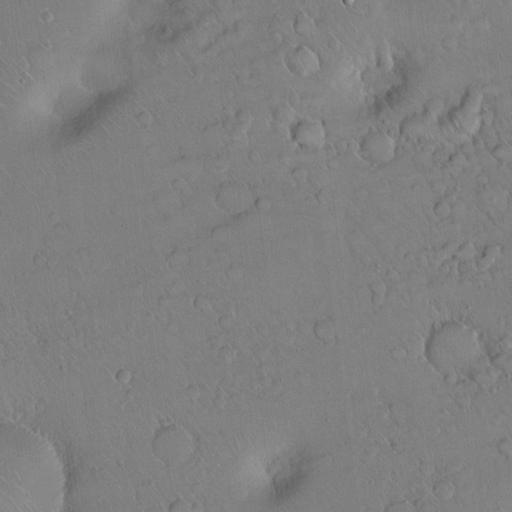
Classes present: Background, Cone